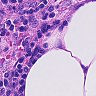
Metastatic tissue present: no